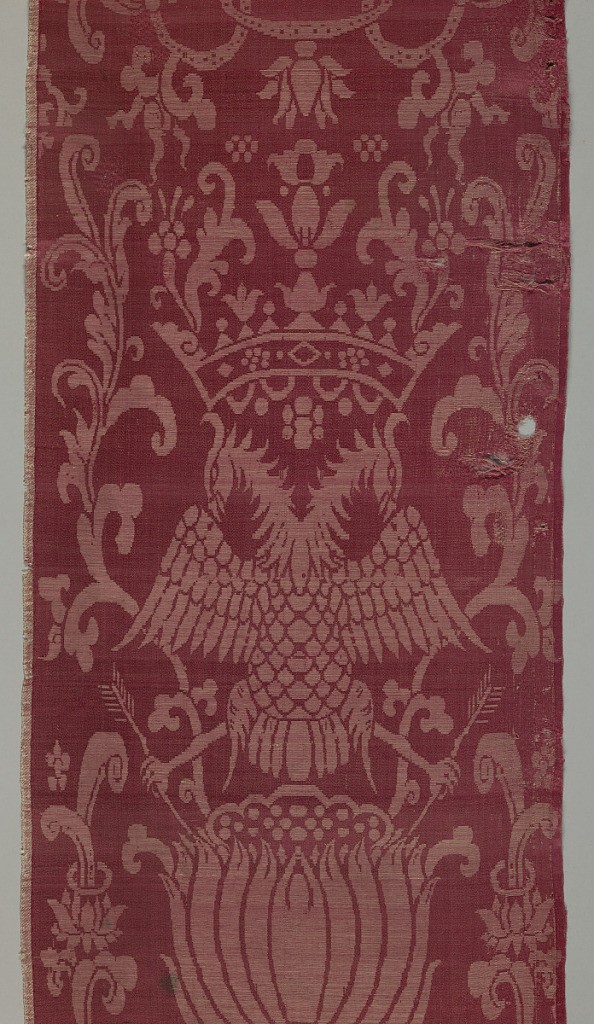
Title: Fragment
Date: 17th century
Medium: silk Technique: 4/1 satin damask Label: Silk damask
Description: Crowned double-headed eagle with arrows in its talons. Just below is a large blossom.